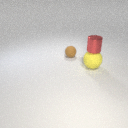
large yellow rubber sphere in front of small brown rubber sphere